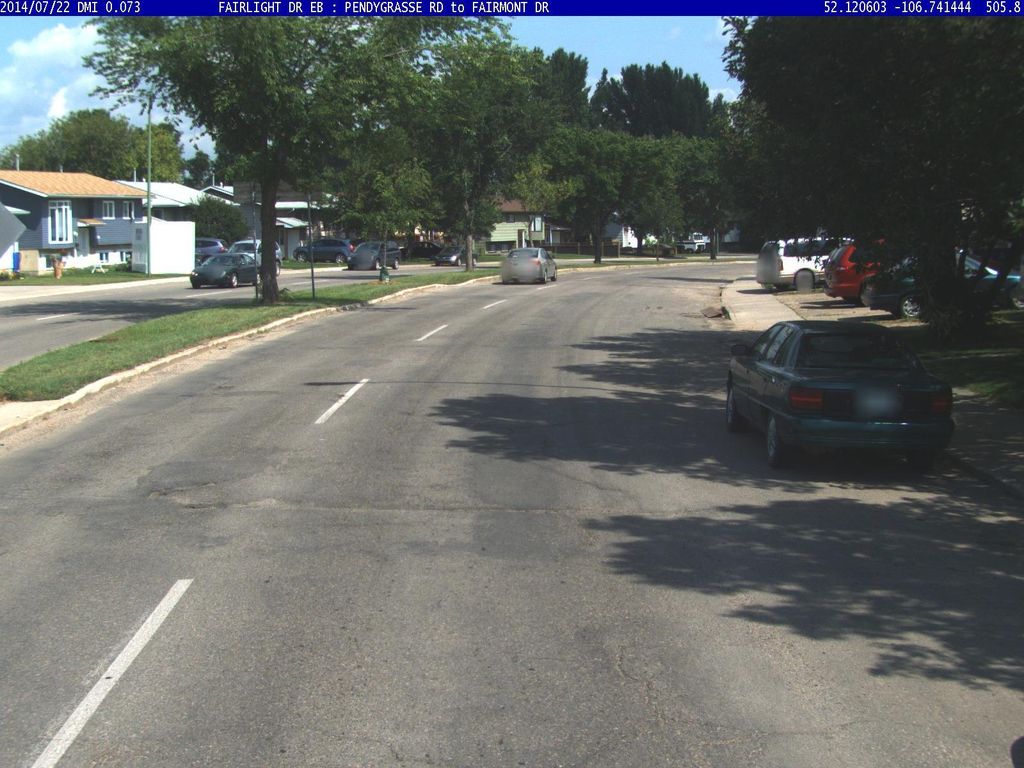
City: saskatoon